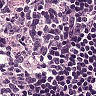
Metastatic tissue present: no